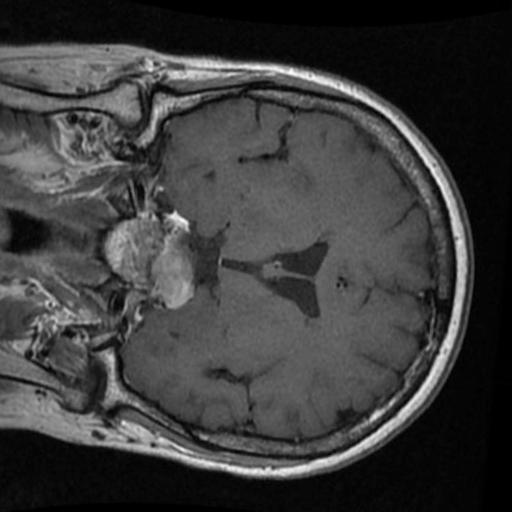
Label: brain_tumor